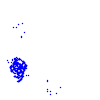
Particle: pion